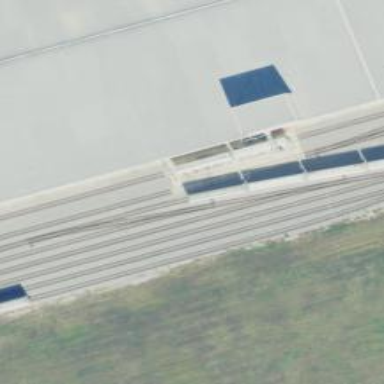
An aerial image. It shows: Railway spur service.